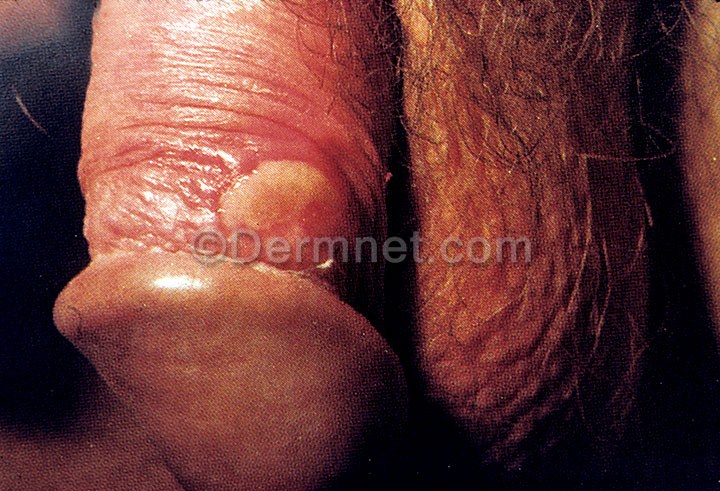
Disease: Systemic Disease